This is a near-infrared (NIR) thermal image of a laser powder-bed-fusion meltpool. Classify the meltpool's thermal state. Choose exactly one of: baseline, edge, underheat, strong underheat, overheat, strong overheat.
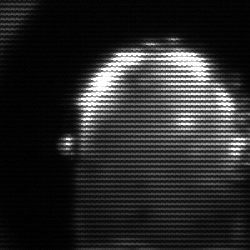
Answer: baseline